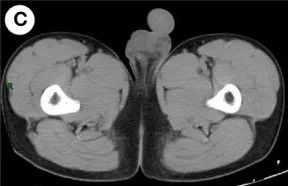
CT examination. (C) The CT scan after the surgery.
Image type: radiology (ct)